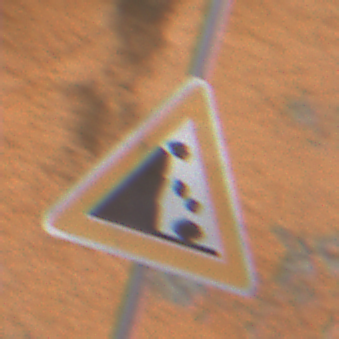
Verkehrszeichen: SteinschlagLinks
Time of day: Midday
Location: Outdoor (Urban)
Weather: Overcast
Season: NotSpecified
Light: Natural